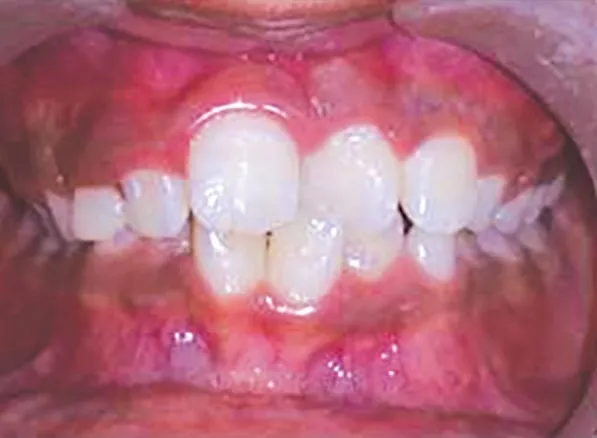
Intraoral frontal view.
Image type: medical_photograph (oral_photograph)